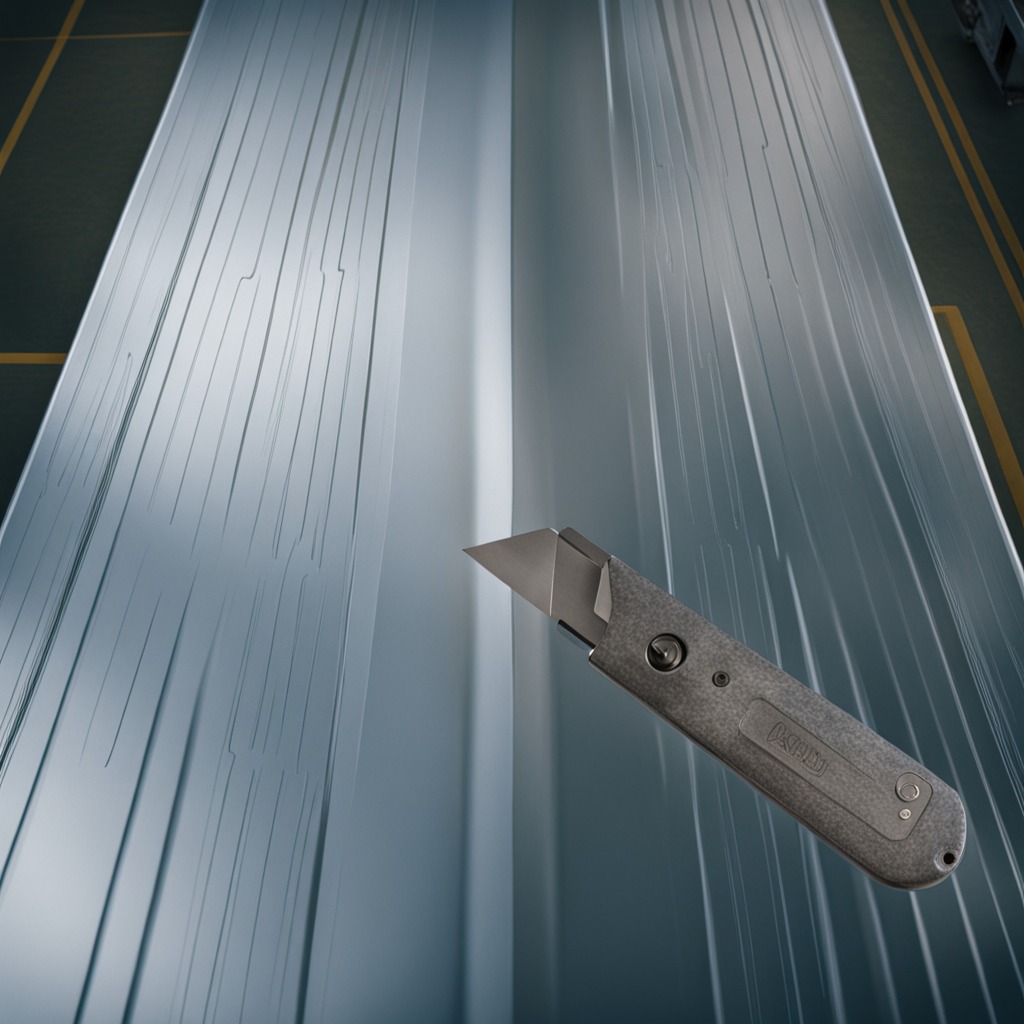
A utility knife is lying on the toolbox surface in an airplane hangar workshop.